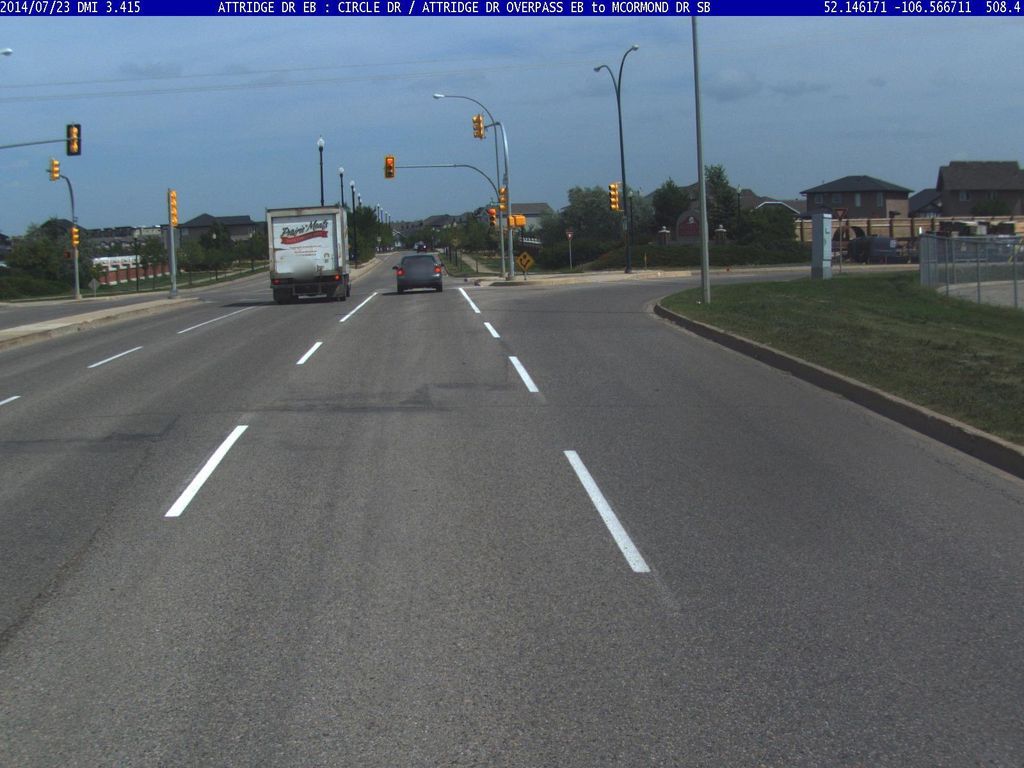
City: saskatoon